Field crop: maize
Growth stage: 2
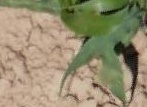
Species: maize